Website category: sports
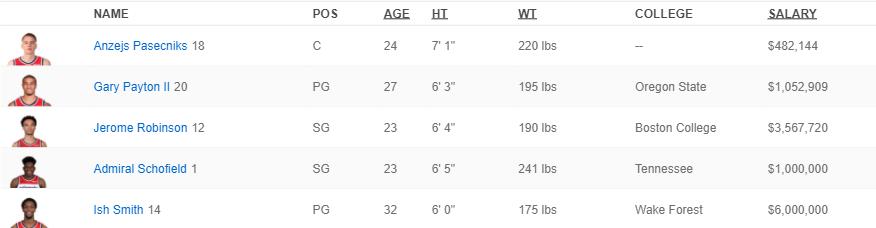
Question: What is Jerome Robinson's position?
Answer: SG

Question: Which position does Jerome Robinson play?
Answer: SG

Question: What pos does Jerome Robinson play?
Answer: SG

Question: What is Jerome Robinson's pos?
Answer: SG

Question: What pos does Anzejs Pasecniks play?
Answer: C

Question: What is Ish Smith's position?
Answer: PG

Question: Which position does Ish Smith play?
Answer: PG

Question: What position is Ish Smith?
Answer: PG

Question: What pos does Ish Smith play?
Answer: PG

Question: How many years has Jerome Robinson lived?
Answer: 23

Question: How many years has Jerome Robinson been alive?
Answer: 23

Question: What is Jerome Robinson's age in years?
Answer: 23

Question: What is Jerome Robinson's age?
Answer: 23

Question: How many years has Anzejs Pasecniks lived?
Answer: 24

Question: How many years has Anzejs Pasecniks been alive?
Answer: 24

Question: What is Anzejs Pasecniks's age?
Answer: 24

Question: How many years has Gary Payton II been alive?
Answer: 27

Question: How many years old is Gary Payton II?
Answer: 27

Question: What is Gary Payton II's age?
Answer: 27

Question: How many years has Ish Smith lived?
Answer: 32

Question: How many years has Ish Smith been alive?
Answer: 32

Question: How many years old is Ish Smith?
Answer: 32

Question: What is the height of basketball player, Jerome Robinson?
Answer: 6' 4"

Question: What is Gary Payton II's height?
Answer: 6' 3"

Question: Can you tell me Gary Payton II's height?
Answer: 6' 3"

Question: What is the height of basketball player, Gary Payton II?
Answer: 6' 3"

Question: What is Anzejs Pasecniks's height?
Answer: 7' 1"

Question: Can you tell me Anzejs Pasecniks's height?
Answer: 7' 1"

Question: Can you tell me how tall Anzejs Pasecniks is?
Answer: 7' 1"

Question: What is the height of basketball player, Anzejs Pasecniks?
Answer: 7' 1"

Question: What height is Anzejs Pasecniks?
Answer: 7' 1"

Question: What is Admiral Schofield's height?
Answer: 6' 5"

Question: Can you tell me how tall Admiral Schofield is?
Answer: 6' 5"

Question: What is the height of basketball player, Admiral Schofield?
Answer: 6' 5"

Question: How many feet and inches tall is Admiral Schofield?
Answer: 6' 5"

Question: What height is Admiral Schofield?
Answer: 6' 5"

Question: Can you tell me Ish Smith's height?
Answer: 6' 0"

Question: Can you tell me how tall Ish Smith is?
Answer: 6' 0"

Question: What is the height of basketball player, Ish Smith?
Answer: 6' 0"

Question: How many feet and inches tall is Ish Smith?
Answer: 6' 0"

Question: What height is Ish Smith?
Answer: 6' 0"

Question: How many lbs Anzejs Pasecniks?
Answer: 220 lbs

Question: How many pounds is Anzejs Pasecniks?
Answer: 220 lbs

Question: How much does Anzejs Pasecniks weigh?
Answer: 220 lbs

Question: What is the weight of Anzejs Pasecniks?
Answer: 220 lbs

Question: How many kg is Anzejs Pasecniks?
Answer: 220 lbs

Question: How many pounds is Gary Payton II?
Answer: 195 lbs

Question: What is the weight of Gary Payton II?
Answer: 195 lbs

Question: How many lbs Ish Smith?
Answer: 175 lbs

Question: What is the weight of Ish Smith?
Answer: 175 lbs

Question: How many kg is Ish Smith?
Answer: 175 lbs

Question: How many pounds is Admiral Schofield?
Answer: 241 lbs

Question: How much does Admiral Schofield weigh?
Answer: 241 lbs

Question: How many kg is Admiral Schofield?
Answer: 241 lbs

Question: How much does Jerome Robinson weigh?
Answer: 190 lbs

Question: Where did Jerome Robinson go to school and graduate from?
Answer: Boston College

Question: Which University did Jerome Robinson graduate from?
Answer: Boston College

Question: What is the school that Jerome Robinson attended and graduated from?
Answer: Boston College

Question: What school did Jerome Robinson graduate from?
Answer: Boston College

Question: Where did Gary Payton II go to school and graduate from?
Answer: Oregon State

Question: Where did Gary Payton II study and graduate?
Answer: Oregon State

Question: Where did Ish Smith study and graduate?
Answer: Wake Forest

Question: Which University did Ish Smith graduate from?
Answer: Wake Forest

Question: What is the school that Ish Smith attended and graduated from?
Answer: Wake Forest